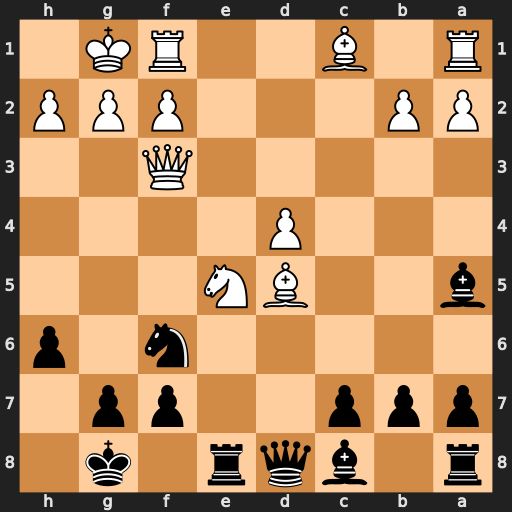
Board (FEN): r1bqr1k1/ppp2pp1/5n1p/b2BN3/3P4/5Q2/PP3PPP/R1B2RK1
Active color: b
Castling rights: -
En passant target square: -
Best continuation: Qxd5 Qxd5 Nxd5